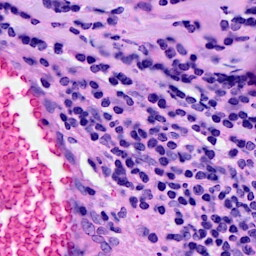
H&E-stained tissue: Breast